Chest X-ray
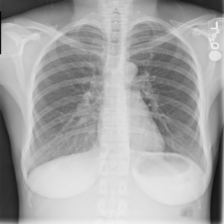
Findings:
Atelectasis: negative
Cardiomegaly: negative
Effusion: negative
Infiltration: negative
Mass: negative
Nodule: negative
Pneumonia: negative
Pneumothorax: negative
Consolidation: negative
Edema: negative
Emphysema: negative
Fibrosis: negative
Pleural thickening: negative
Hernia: negative